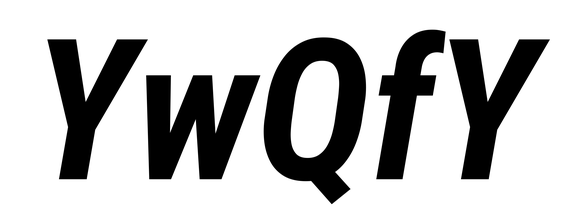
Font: Roboto-Italic_Condensed_Bold_Italic